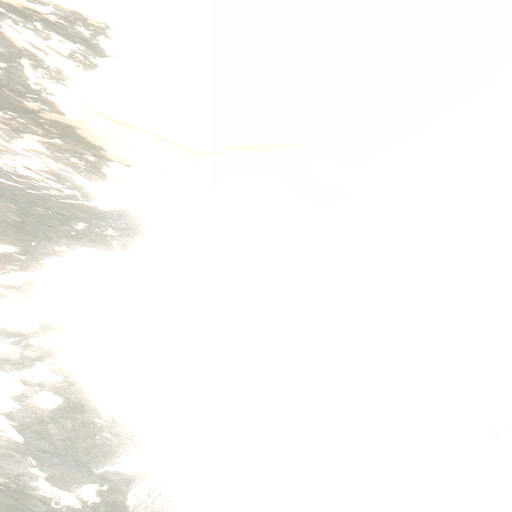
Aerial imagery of mountain in Alaska named Gisel Peak containing only unknown